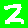
Digit: 2